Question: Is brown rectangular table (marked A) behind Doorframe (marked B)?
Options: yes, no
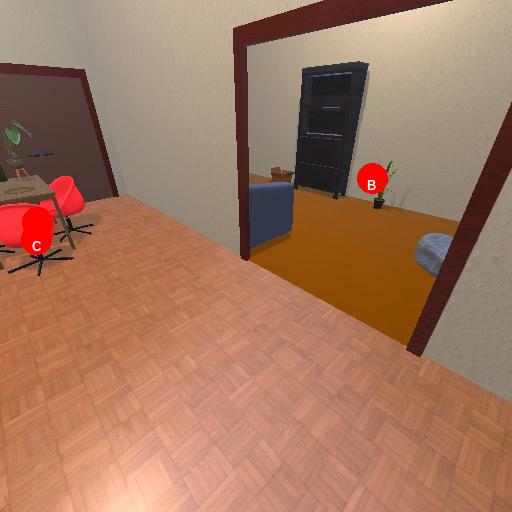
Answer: yes